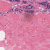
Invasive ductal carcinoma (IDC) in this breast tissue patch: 0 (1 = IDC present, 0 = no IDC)